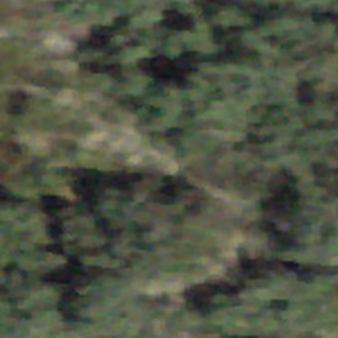
Label: other